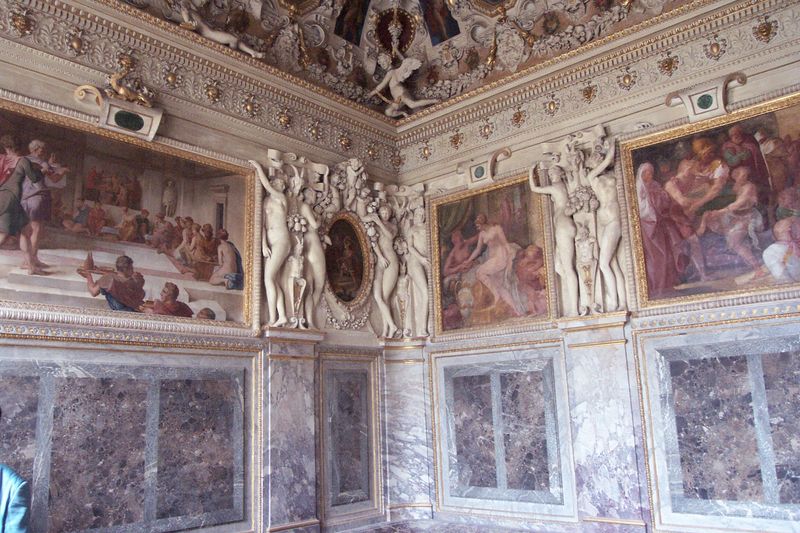
Titel: Schloss Fontainebleau unter Franz I.
Künstler: Gilles Le Breton
Standort: Fontainebleau, Schloss (EU - F)
Schlagwörter: gemälde, nackt, frauen, marmor, malerei, barock, stein, innenraum, gold, decke, oval, rund, engel, relief, pilaster, saal, figuren, wandgemälde, stuck, granit, nackte, halle, fries, wandbilder, schloß, ballustrade, deckengemälde, prunk, innenarchitektur, deckenmalerei, sockelzone, jackettärmel, schmuckfries